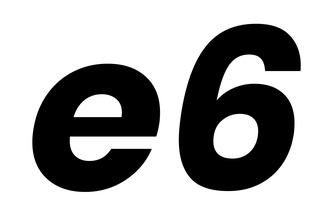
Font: Poppins-BoldItalic